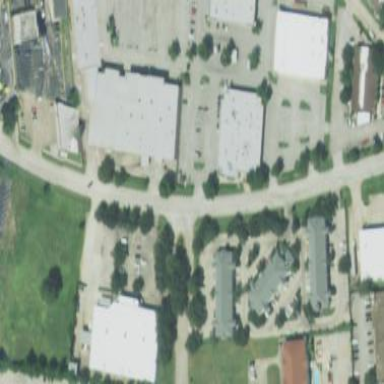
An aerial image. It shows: Motel.